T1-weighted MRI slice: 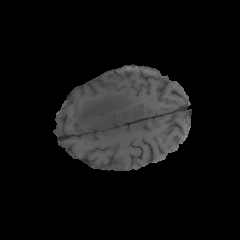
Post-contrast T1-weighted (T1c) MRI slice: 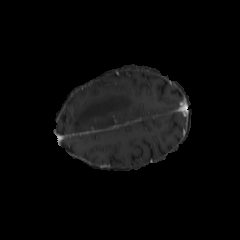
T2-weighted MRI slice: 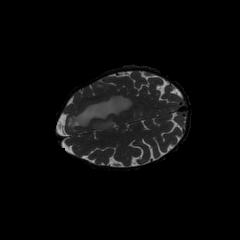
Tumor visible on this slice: yes